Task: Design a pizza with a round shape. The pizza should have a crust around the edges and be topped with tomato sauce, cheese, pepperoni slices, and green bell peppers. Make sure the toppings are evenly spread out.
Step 37:
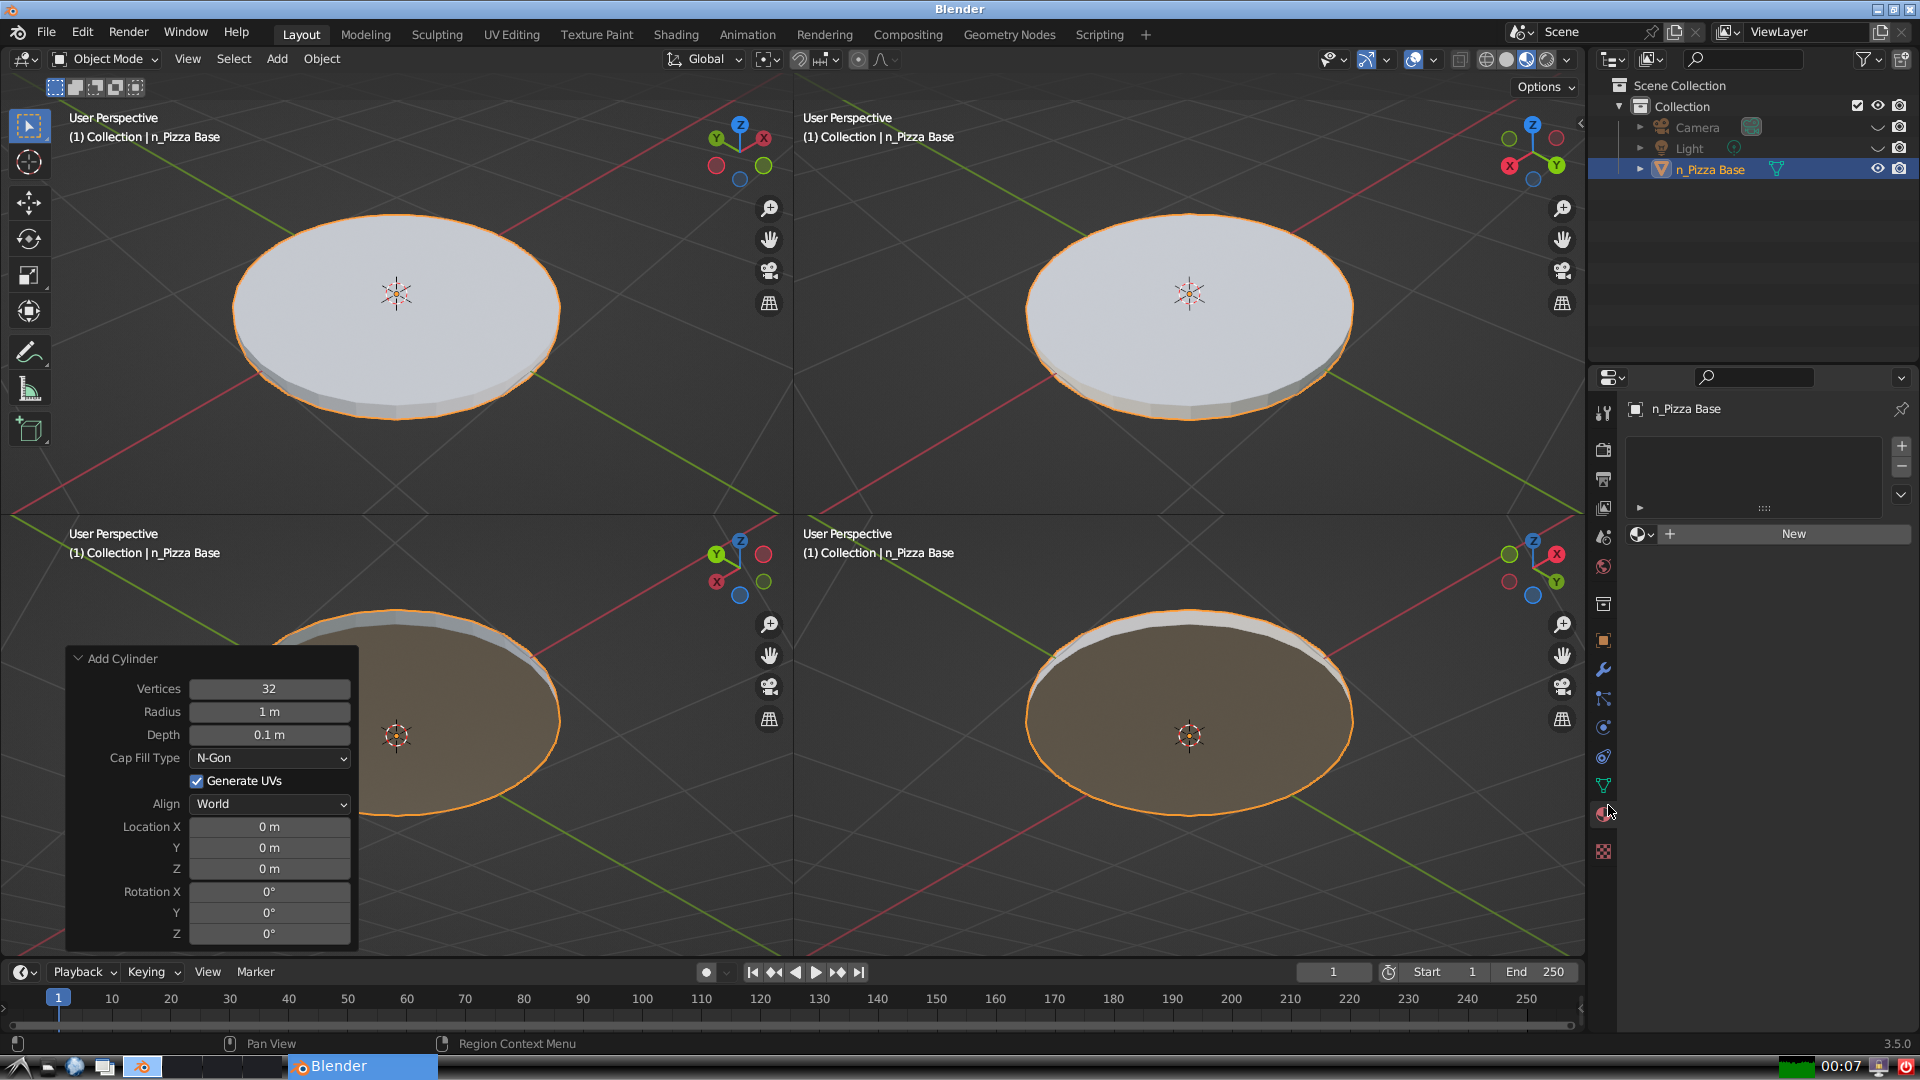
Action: {"mouse_move": [1795, 523]}